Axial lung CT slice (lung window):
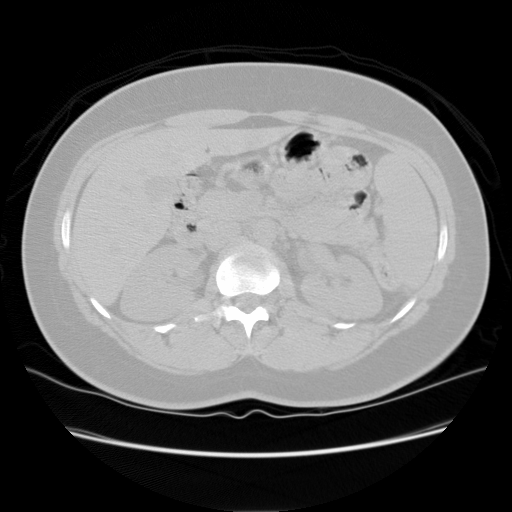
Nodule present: no